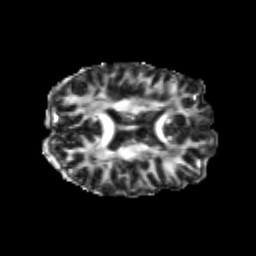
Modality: FA
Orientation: axial
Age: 25
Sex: male
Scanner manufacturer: siemens
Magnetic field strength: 3 T
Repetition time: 3.5 s
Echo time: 0.104 s